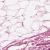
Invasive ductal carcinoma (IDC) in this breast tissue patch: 0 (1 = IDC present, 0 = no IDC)